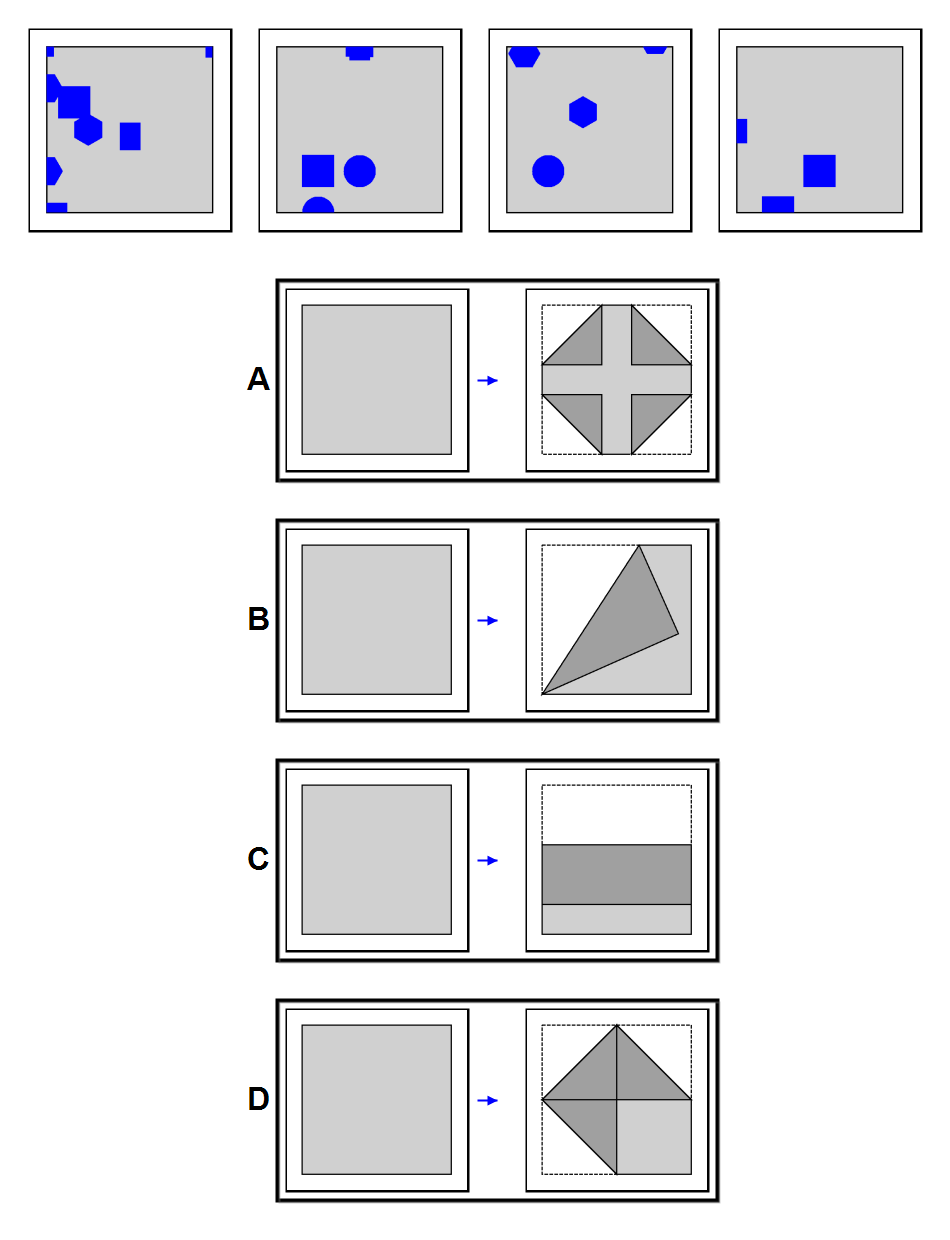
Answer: D